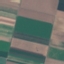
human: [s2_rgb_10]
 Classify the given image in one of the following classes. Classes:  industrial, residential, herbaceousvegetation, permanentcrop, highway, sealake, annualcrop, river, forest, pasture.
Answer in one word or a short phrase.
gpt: AnnualCrop